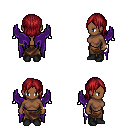
a pixel art fantasy rpg character, female body template, human, dark skin, purple wings, robe skirt, brunette long bangs hairstyle, bracelets, black shoes, four views (front, back, left, right), 2x2 character sprite sheet, small pixel art, hard edges, no anti-aliasing